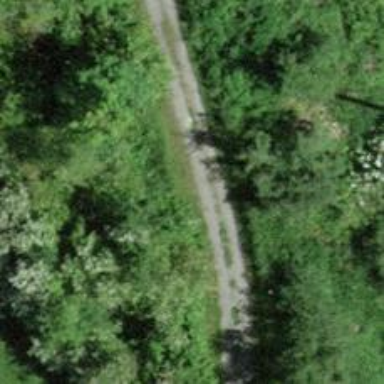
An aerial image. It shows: Track with fine gravel surface.